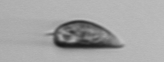
Label: Prorocentrum_triestinum